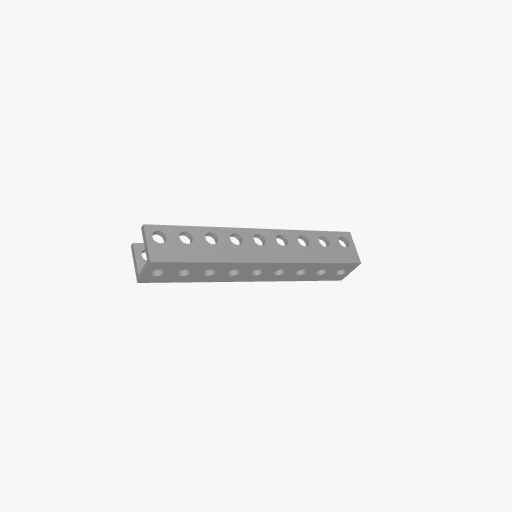
Part: UBeam9H